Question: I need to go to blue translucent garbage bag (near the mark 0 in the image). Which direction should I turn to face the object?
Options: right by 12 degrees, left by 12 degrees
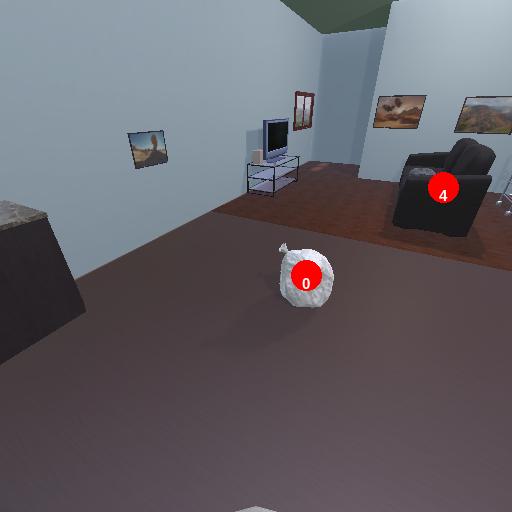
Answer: right by 12 degrees